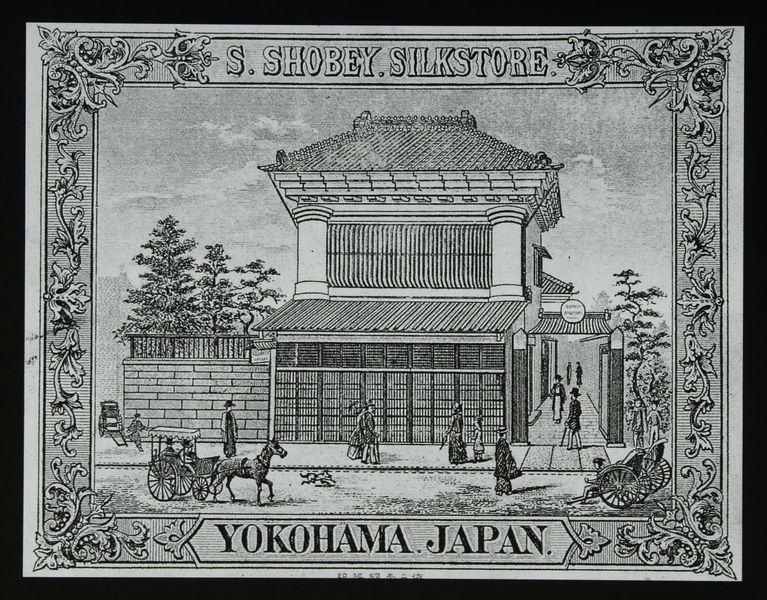
Titel: Firmenschild des Seidengeschäfts S. Shobey
Standort: Yokohama
Institution: Yokohama Archives of History
Schlagwörter: baum, himmel, mann, schatten, weiß, wolken, bäume, frauen, menschen, blumen, fenster, frau, grau, kleid, licht, männer, schwarz, strasse, säule, säulen, dach, gebäude, haus, hund, weg, zaun, ornament, architektur, rahmen, natur, pfad, gewänder, england, seide, handel, pferd, umrandung, garten, ranken, holzschnitt, japan, schrift, papier, rahmung, perspektive, mauer, ziegel, grafik, graphik, linien, einspänner, kutsche, kutschen, speichen, werbung, rad, wagen, floral, ornamente, durchgang, monumental, japanisch, eingang, gang, schild, bürgersteig, mauerwerk, asien, druck, schwarz-weiß, druckgrafik, schraffur, stich, gehweg, plakat, asiatisch, bahnhof, reklame, werbeplakat, gravur, messe, bambus, tempel, pavillon, seife, postkarte, filigran, laubengang, pavillion, pagode, fach, gartenhaus, aktie, rickscha, deichseln, drogerie, japanhaus, löschblatt, rikscha, shobey, sikdtore, silkstore, yokohama, yokohoma, steifheit